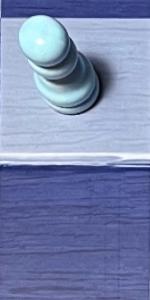
Label: Empty